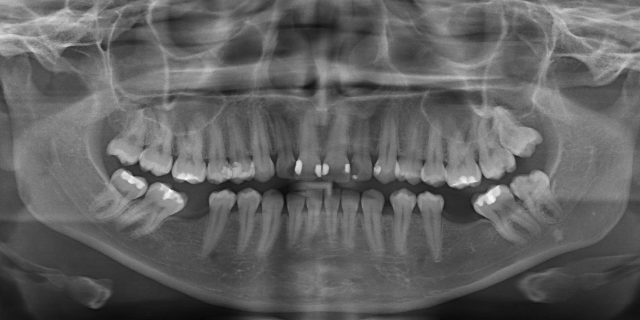
adult